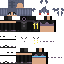
A male human skin with dark skin, wearing brown long hair dressed in a blue hoodie and black pants, featuring a closed mouth.